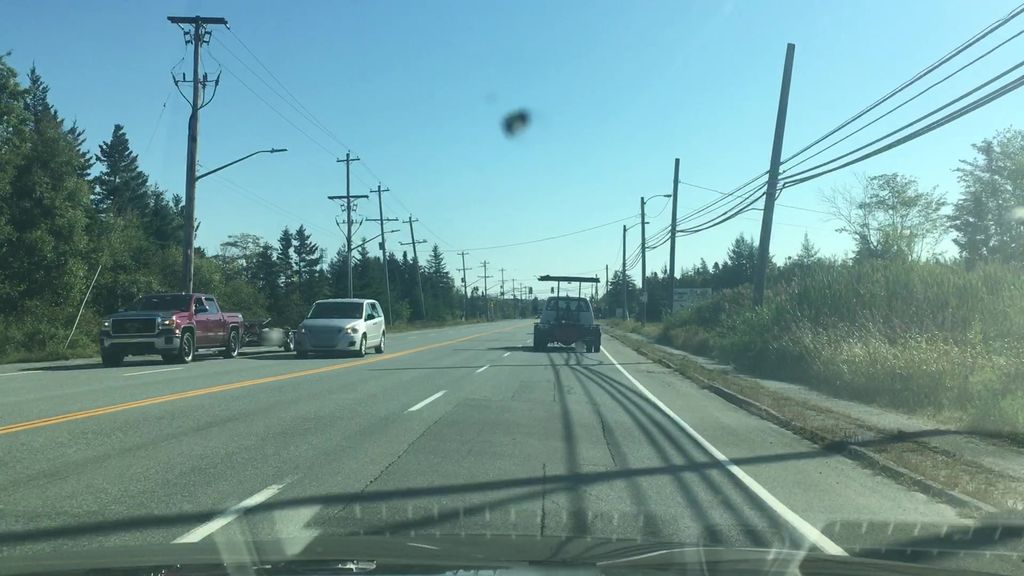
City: halifax